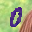
Label: 0